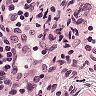
Metastatic tissue present: no